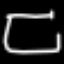
Label: square